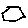
Label: hexagon